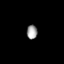
Tissue: lung
Cell type: Others
Senescence score: 0.5436
Nuclear area (px): 147
Mean DAPI intensity: 155.742